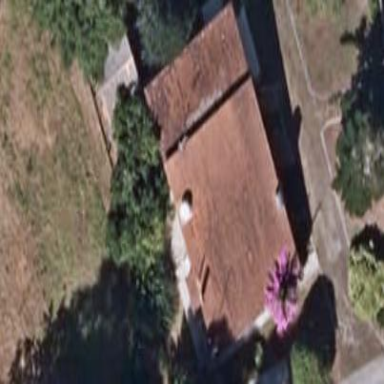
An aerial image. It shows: Simple and straightforward house.